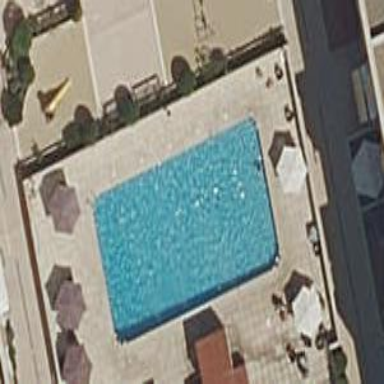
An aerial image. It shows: Swimming pool located in leisure land.